【题型】解答题　【知识点】平面几何　【难度】easy
飞盘运动是一项无肢体接触、低门槛、强社交属性的有氧运动，以塑胶飞盘为核心器材，兼具竞技性与休闲性. 如图，小华位于 $A$ 处，小明位于 $B$ 处，小华以 $v_1$ (单位:米/秒)的速度沿着 $AP$ 方向将飞盘抛出，同时，小明以 $v_2$ 的速度去接飞盘. 已知 $AB=8$ 米， $\angle BAP=30^\circ$ . 已知经过 $t$ 秒. 小明在 $C$ 处接到飞盘. 假设飞盘的飞行速度不变，小明的奔跑速度也不变.

\vspace{0.2cm}
(1)求 $\dfrac{v_1}{v_2}$ 的最大值；
\vspace{0.1cm}
(2)若 $v_1=2\sqrt{3}$ 米/秒， $t=2$ 秒，求 $v_2$.
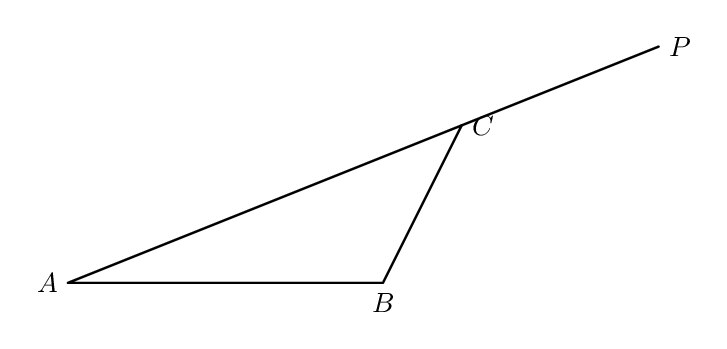
【解答】

\noindent \textbf{【答案】} (1) $\boldsymbol{2}$
\vspace{0.1cm}
\noindent (2) $\boldsymbol{2}$ 米/秒

\vspace{0.3cm}
\noindent \textbf{【分析】} (1) 由正弦定理列式可得 $\dfrac{v_1}{v_2}=2\sin\angle ABC$，当 $\sin\angle ABC=1$ 时，$\dfrac{v_1}{v_2}$ 有最大值，计算即可求解；
\vspace{0.1cm}
\noindent (2) 由余弦定理求得 $BC=4$ 米，根据 $BC=v_2t$ 计算可解.

\vspace{0.3cm}
\noindent \textbf{【详解】} (1) 由题意可得 $AC=v_1t$，$BC=v_2t$，
\vspace{0.1cm}
\noindent 在 $\triangle ABC$ 中，由正弦定理可得 $\dfrac{BC}{\sin\angle BAP}=\dfrac{AC}{\sin\angle ABC}$，
\vspace{0.1cm}
\noindent 即 $\dfrac{v_2t}{\sin30^\circ}=\dfrac{v_1t}{\sin\angle ABC}$，化简可得 $\dfrac{v_1}{v_2}=2\sin\angle ABC$，
\vspace{0.1cm}
\noindent 因为 $\angle ABC\in\left(0,\dfrac{5\pi}{6}\right)$，
\vspace{0.1cm}
\noindent 所以当 $\angle ABC=\dfrac{\pi}{2}$，即 $\sin\angle ABC=1$ 时，$\dfrac{v_1}{v_2}$ 取最大值为 $2$；

\vspace{0.2cm}
\noindent (2) 若 $v_1=2\sqrt{3}$ 米/秒， $t=2$ 秒，则 $AC=v_1t=4\sqrt{3}$ 米，
\vspace{0.1cm}
\noindent 由余弦定理可得，
\[
BC^2=AB^2+AC^2-2AB\cdot AC\cdot\cos\angle BAP=64+48-2\times8\times4\sqrt{3}\times\dfrac{\sqrt{3}}{2}=16,
\]
\vspace{0.1cm}
\noindent 解得 $BC=4$ 米，
\vspace{0.1cm}
\noindent 因为 $BC=v_2t$，所以 $v_2=2$ 米/秒.